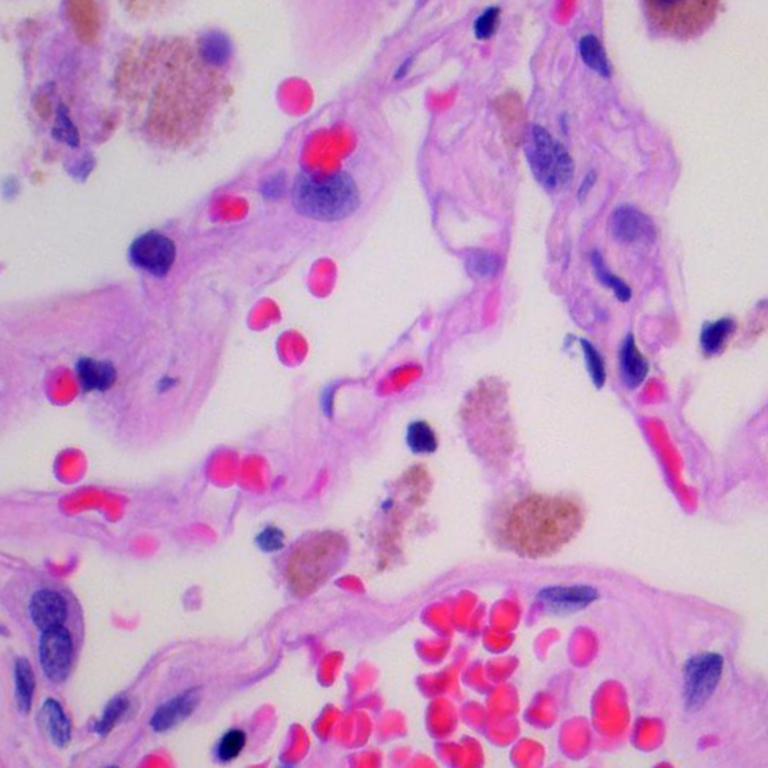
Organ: lung
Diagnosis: benign